Question: I am getting an 'io.realm.exceptions.RealmError' for some users in my android application.
'''
public Realm getRealm(){
RealmConfiguration config = new RealmConfiguration.Builder()
.schemaVersion(0)
.deleteRealmIfMigrationNeeded()
.build();
return Realm.getInstance(config); //getting error at this line
}
'''
realm version: 3.7.2
Please tell me how to fix that.

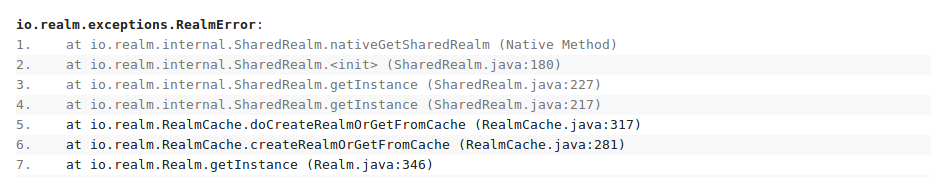
Answer: The way i coded Realm was by initializing the default instance in the application using the following code.
'''
Realm.init(this);
RealmConfiguration realmConfiguration = new RealmConfiguration.Builder()
.name(REALM_DB_NAME)
.schemaVersion(0)
.deleteRealmIfMigrationNeeded()
.build();
Realm.setDefaultConfiguration(realmConfiguration);
'''
An everytime i wanted to get an instance of realm i would use the following command.
'''
Realm realm = Realm.getDefaultInstance();
'''